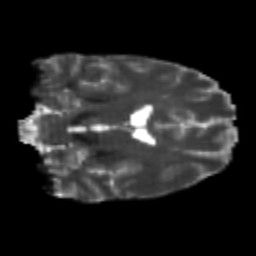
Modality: T2w
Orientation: coronal
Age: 25
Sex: male
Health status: healthy
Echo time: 0.074 s